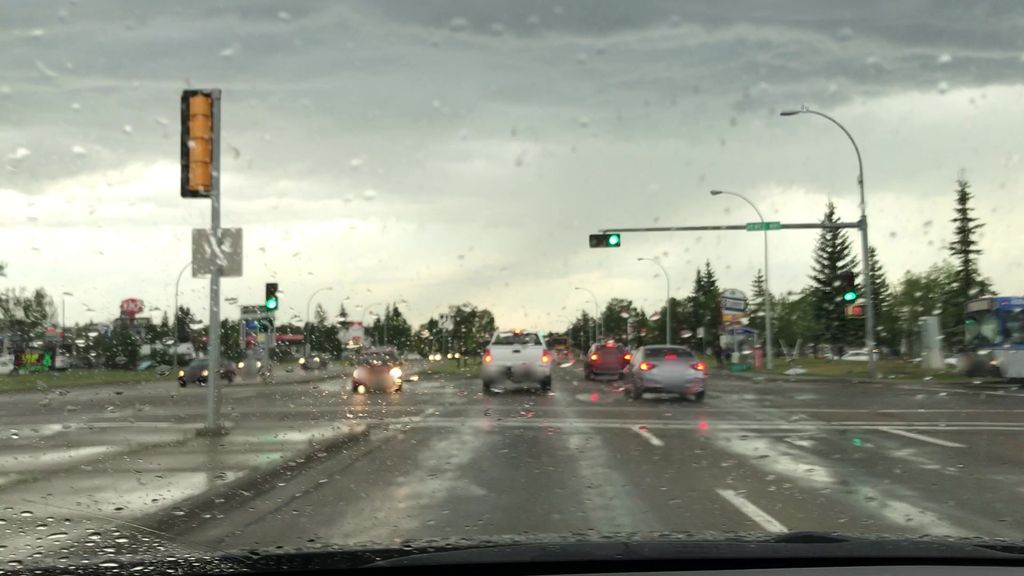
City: edmonton